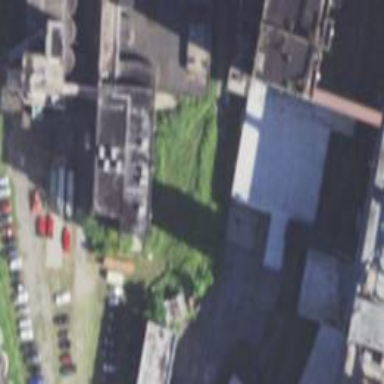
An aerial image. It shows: Industrial building with historic significance.